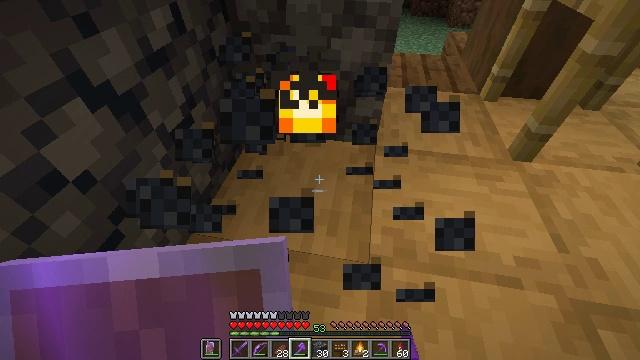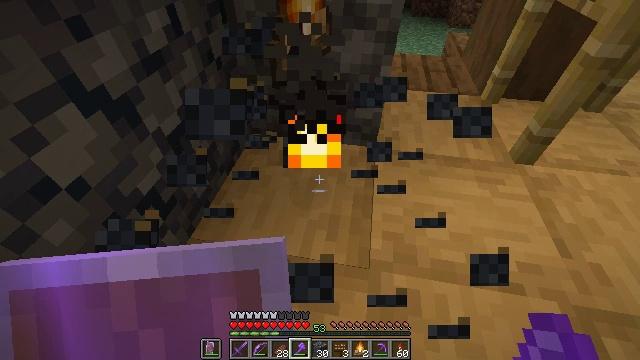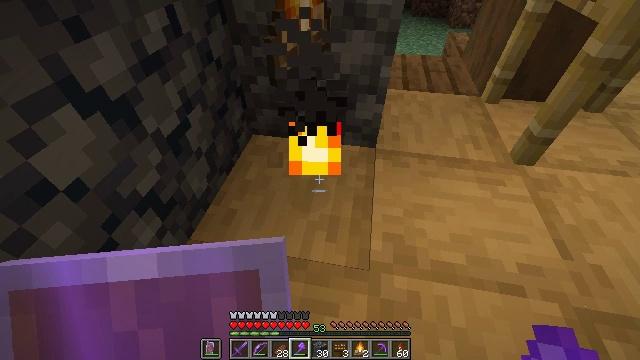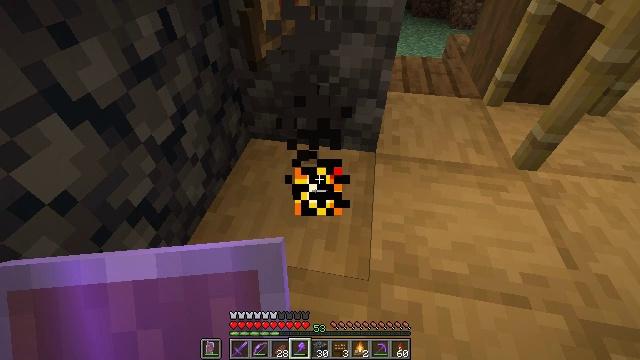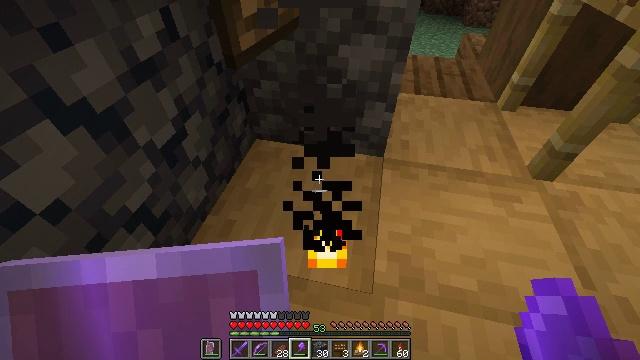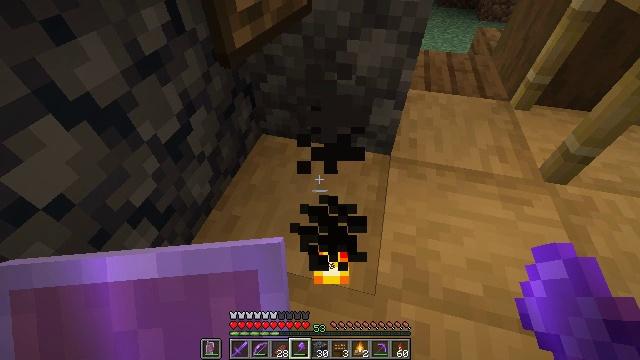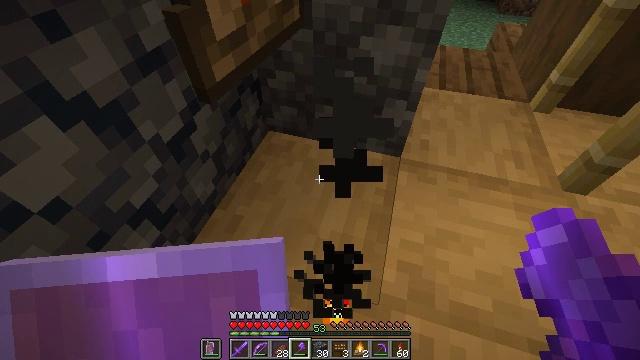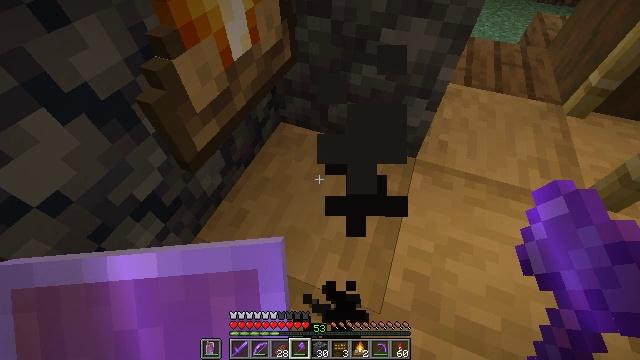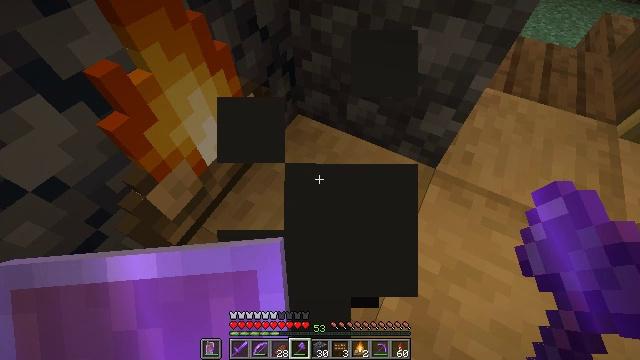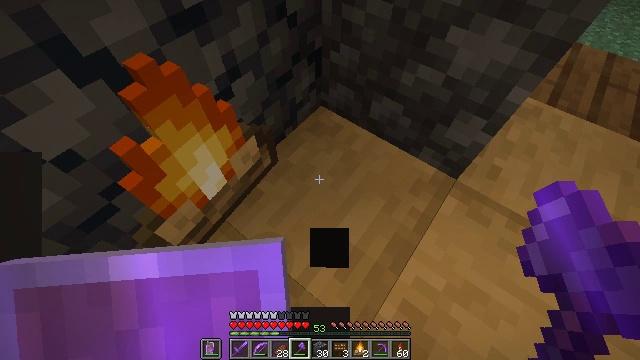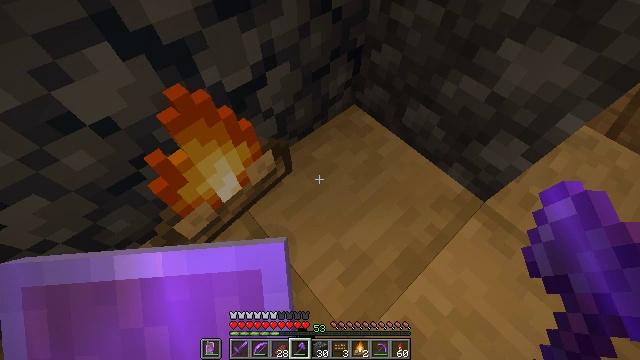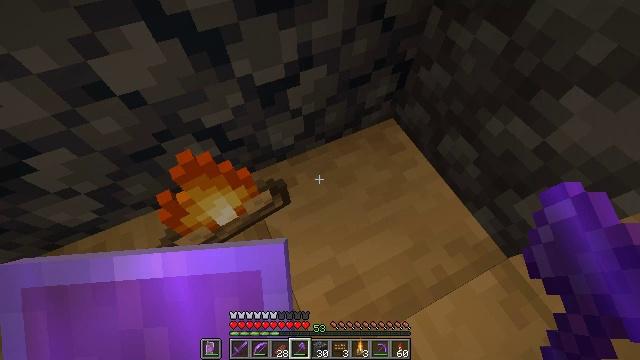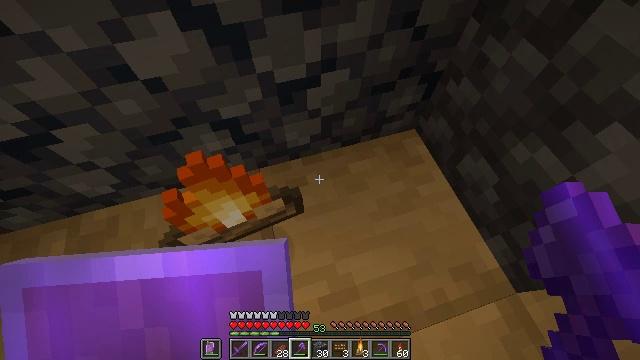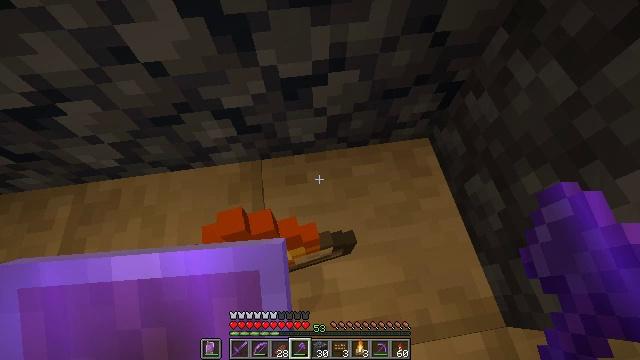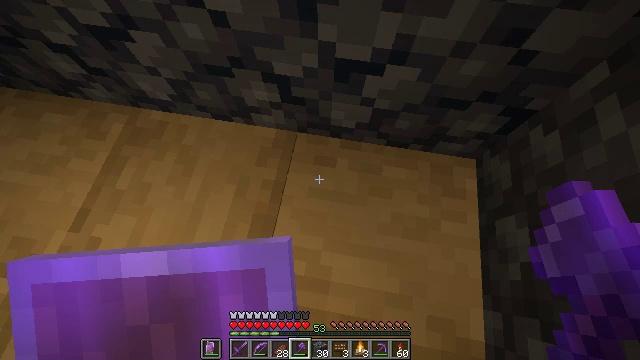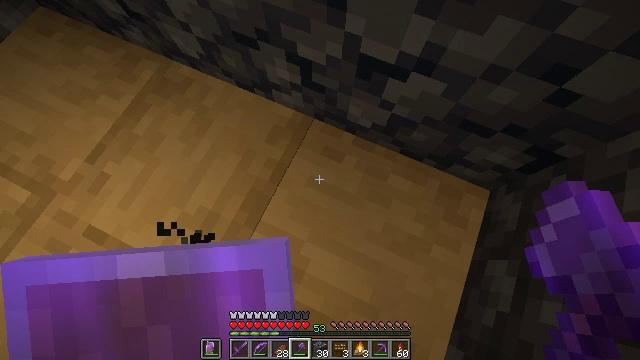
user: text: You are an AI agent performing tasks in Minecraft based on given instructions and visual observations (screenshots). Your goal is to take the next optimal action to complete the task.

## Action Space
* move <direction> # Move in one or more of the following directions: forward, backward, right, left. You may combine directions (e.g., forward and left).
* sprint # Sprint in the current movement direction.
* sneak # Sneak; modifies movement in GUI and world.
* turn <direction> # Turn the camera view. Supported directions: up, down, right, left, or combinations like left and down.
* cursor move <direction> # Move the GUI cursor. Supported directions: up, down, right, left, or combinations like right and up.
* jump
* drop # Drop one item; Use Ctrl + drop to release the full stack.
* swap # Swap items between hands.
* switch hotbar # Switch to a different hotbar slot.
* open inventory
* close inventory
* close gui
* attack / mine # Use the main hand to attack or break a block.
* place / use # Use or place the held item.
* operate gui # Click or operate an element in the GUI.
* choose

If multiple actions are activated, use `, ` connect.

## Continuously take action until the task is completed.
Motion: motion action
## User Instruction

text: Chop down the stripped oak log.
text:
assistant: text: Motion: move forward, sneak
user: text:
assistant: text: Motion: move forward, sneak
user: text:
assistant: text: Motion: move forward, sneak
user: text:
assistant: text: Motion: move forward, sneak, turn left
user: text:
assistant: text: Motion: move forward, sneak, turn left and down
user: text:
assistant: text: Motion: move forward, sneak, turn left and down
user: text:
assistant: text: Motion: move forward and move right, sneak, turn left and down
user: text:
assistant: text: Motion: move forward and move right, sneak, turn left and down
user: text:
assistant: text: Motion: move forward and move right, sneak, turn left and down
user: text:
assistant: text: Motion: move forward and move right, sneak, turn left and down
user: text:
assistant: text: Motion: move forward and move right, sneak, turn left and down
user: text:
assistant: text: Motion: move forward and move right, sneak, turn left
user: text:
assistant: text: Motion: move forward and move right, sneak, turn left and down
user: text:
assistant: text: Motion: move forward and move right, sneak, turn left and down
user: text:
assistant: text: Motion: move right, sneak, turn left and down
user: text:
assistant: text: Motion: move right, sneak, turn left and down
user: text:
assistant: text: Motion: move right, sneak, turn left and down
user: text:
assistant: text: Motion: move right, sneak, turn left
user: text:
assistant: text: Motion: sneak, turn left
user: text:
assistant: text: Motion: sneak, turn left
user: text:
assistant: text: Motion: sneak, turn left and up
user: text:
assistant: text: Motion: sneak, turn left
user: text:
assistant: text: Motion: sneak, turn left
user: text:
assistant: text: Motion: sneak
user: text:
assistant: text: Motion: sneak
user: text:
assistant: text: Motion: sneak, attack / mine
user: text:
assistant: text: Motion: sneak, turn left and down, attack / mine
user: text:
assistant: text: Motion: sneak, turn left and down, attack / mine
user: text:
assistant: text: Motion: sneak, attack / mine
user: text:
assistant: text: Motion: sneak, attack / mine